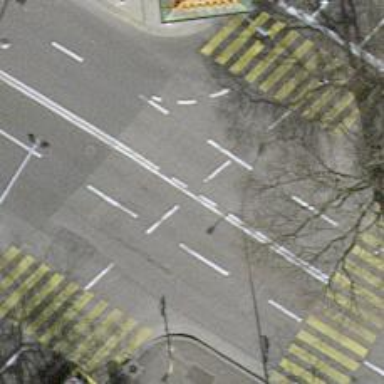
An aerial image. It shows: Road with traffic signals.